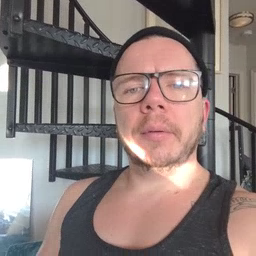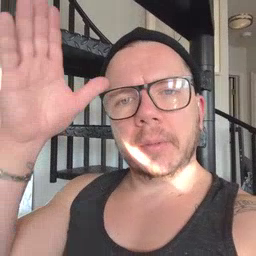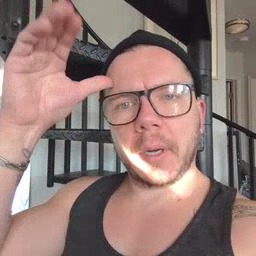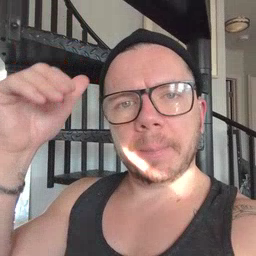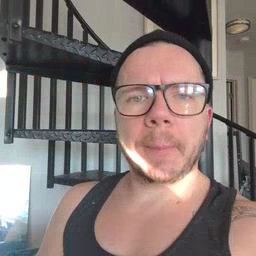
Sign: donkey